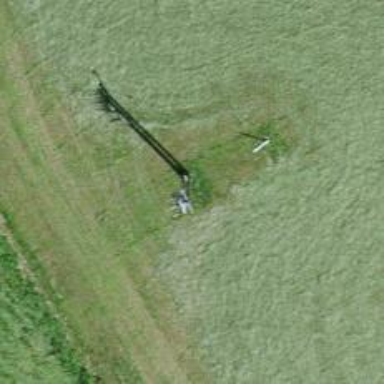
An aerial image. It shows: Power pole.